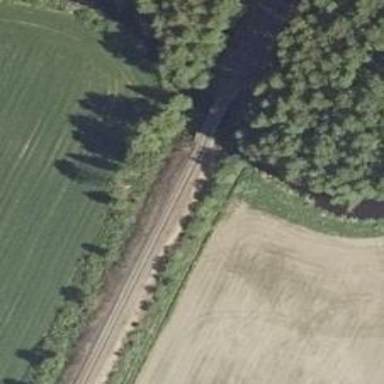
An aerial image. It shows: Continuous rail bridge crossing over railway track.